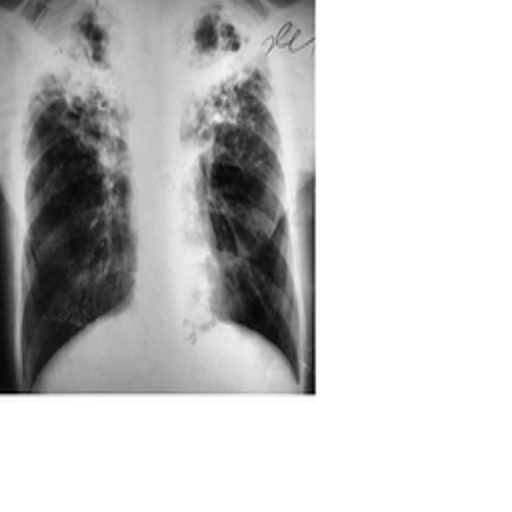
Finding: TUBERCULOSIS